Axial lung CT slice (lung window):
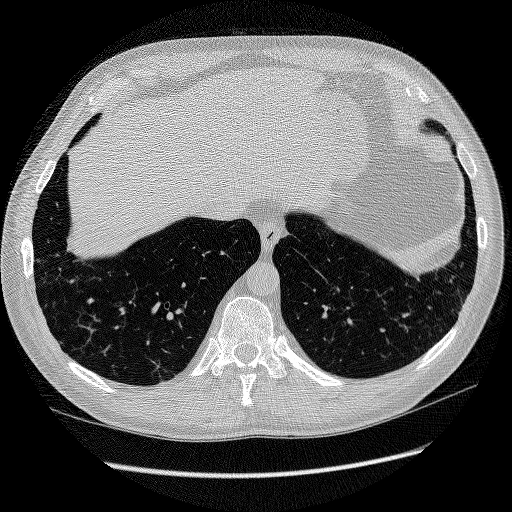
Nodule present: no